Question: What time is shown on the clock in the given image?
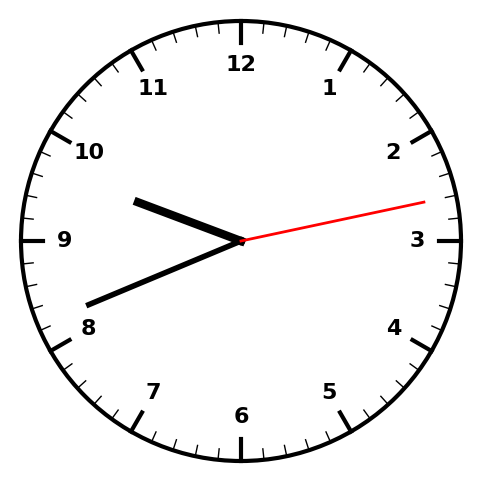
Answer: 09:41:13